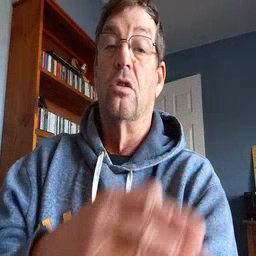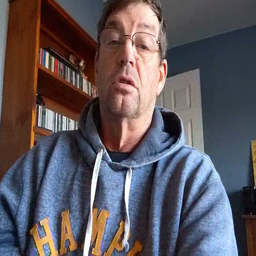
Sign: fish